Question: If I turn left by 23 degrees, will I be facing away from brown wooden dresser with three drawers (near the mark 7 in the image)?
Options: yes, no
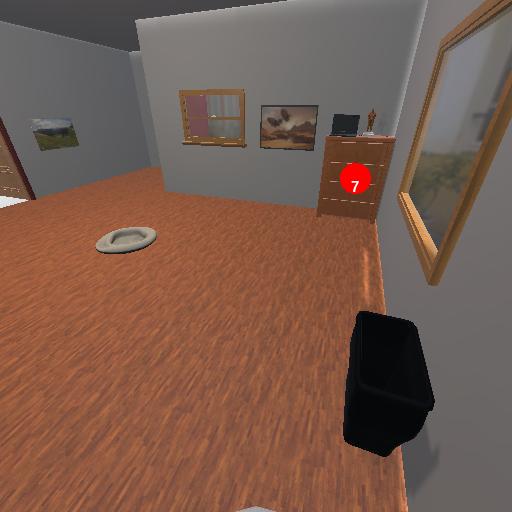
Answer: yes